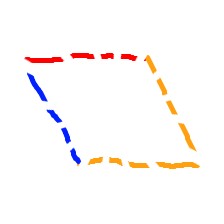
Shape: parallelogram